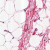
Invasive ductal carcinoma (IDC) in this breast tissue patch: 0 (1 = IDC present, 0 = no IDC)